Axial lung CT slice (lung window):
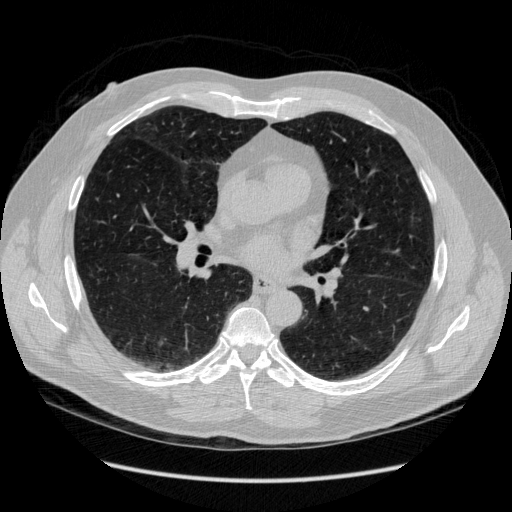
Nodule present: no